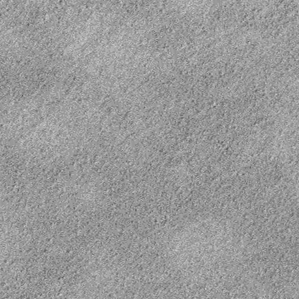
Label: frost